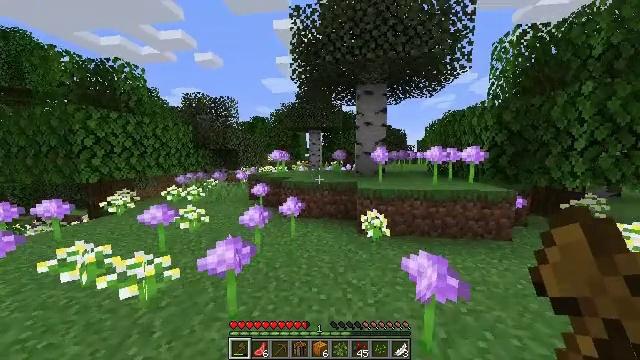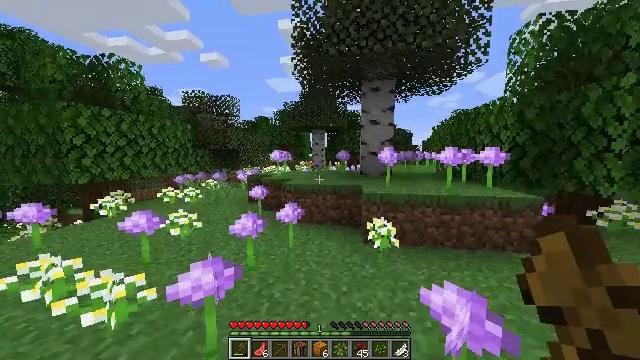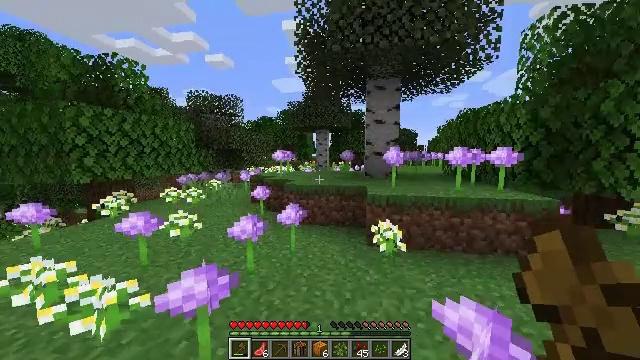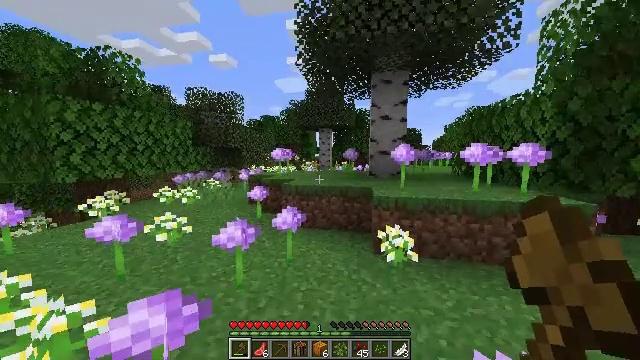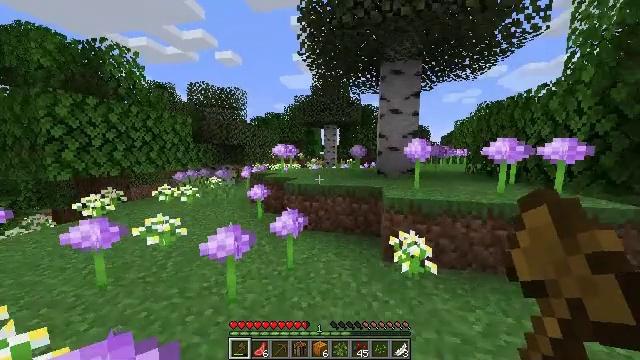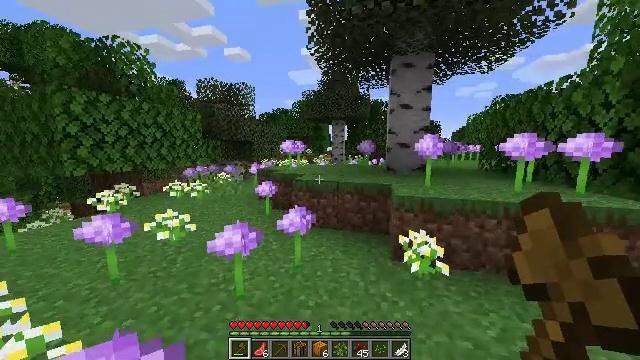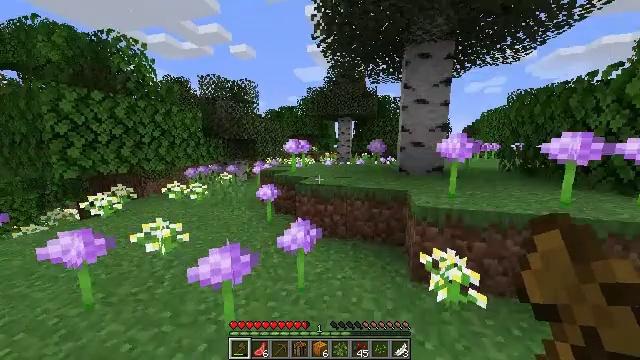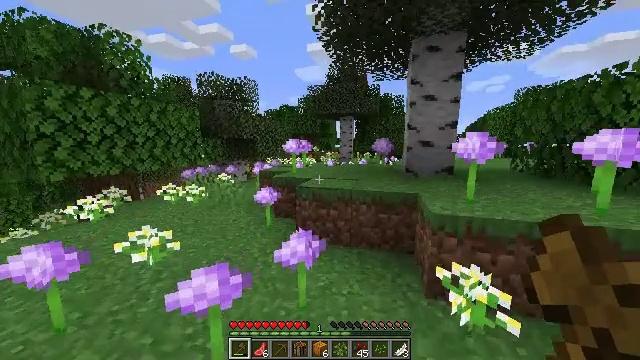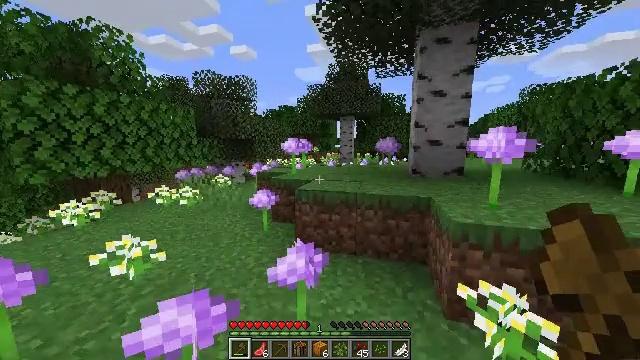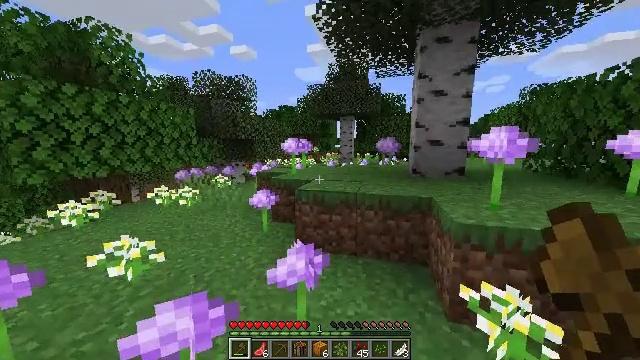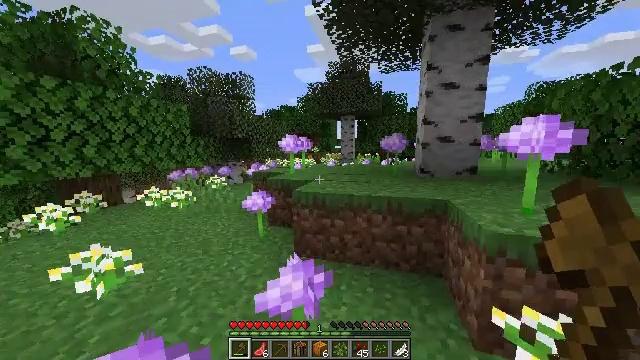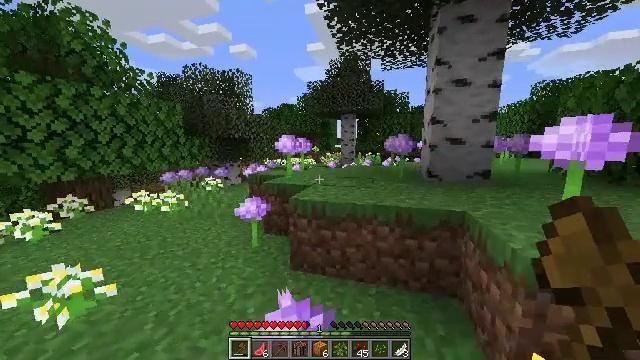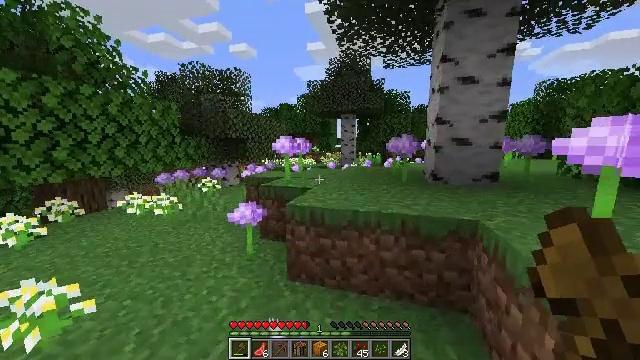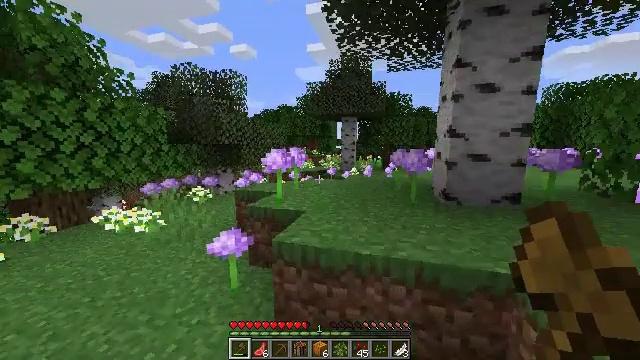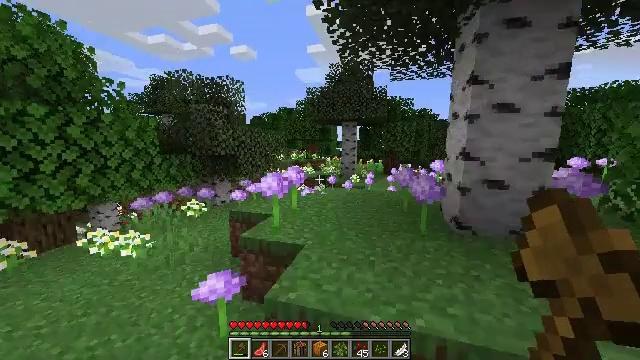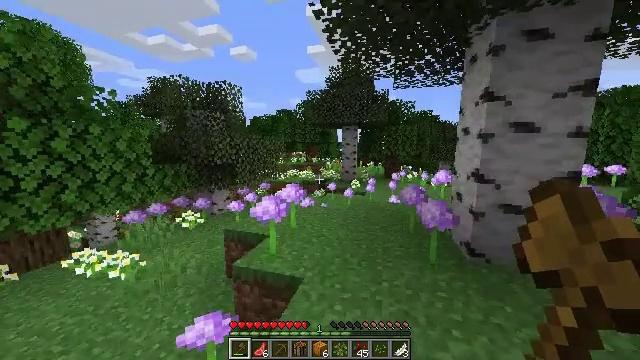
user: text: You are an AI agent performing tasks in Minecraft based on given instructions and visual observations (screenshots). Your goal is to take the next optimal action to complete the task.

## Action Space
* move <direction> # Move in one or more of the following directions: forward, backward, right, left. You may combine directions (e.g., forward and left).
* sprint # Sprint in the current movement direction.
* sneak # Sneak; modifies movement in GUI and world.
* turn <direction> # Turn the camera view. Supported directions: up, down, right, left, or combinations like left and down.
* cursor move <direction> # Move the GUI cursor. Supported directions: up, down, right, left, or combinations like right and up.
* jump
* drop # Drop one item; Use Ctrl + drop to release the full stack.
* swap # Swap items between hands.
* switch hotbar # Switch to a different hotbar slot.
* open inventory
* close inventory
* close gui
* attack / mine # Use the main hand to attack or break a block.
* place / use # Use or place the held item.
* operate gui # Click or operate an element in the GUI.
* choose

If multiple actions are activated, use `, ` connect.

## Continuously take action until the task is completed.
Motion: motion action
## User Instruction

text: Pick the red tulip from the ground.
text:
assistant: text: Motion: move forward, turn left
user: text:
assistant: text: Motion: move forward, turn left
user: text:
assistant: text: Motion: move forward
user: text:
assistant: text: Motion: move forward, turn left
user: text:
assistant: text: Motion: move forward, turn left and down
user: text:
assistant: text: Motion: move forward, turn left
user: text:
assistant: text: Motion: move forward
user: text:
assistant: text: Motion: move forward
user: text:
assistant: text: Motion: move forward
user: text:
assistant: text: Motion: move forward
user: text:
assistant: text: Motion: move forward
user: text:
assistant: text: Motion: move forward
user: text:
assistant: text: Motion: move forward, jump
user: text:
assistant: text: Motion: move forward, jump
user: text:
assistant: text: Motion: move forward, jump
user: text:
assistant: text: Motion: move forward, jump
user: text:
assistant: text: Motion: move forward
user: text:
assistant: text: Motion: move forward
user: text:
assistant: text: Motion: move forward
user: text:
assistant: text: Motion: move forward
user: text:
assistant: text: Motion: move forward
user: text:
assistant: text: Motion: move forward
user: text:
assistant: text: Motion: move forward
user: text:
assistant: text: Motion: move forward, turn down
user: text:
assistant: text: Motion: move forward, turn right and down
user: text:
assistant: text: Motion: move forward, turn down
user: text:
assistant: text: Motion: move forward, turn right and down
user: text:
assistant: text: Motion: move forward, turn right and down
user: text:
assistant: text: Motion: move forward, turn right and down
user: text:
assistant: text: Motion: move forward, turn right and down